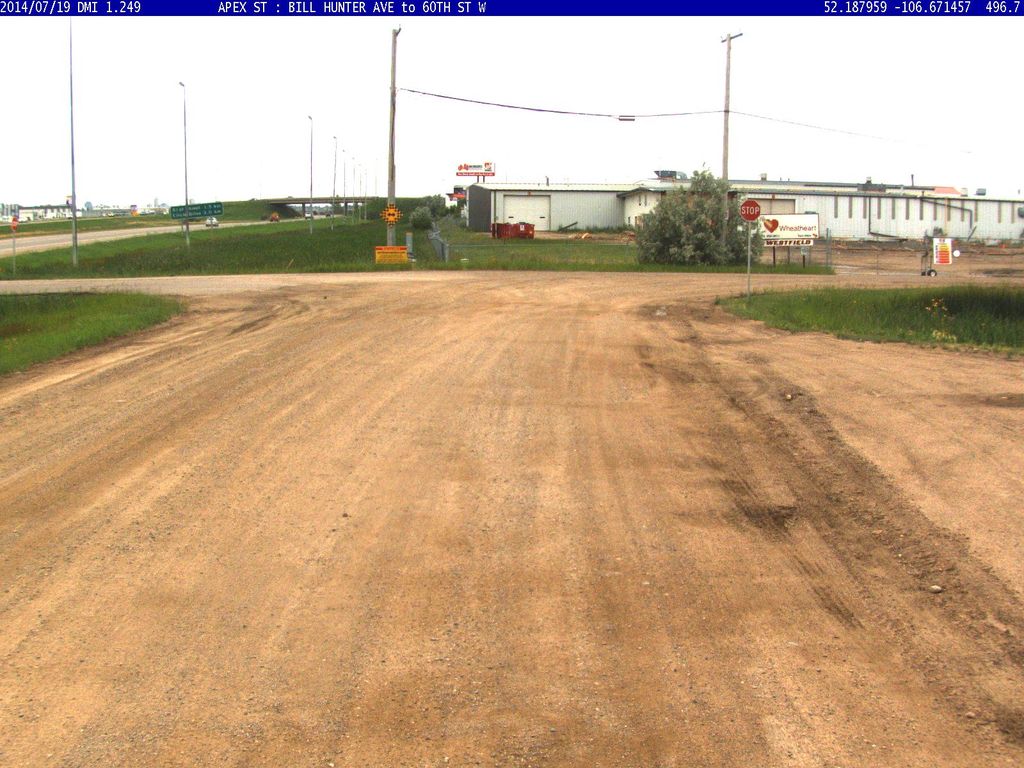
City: saskatoon